Field crop: maize
Growth stage: 1
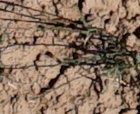
Species: lolium